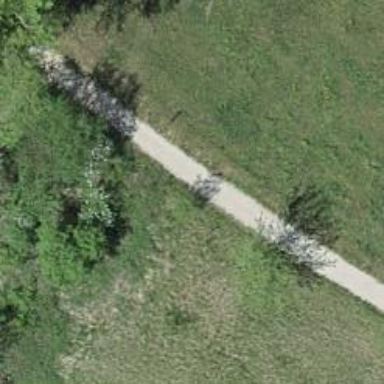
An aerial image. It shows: Footway with fine gravel surface.